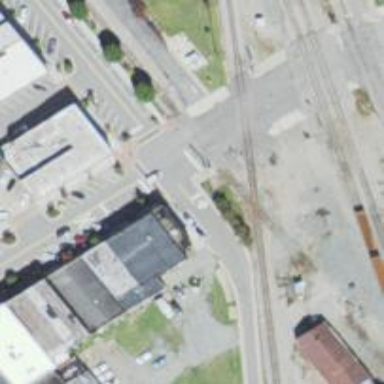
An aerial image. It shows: Railway crossing.